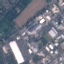
Land use / land cover: Industrial